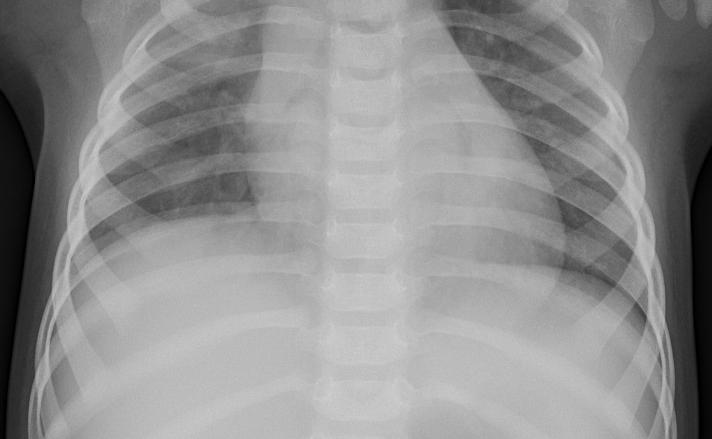
Diagnosis: PNEUMONIA